Question: I am working on a Spring-MVC application in which I would like to search in the database for a combination of options which the user selects. So let's say that there are 10 options, and if user selects 7 of them, how can I effectively write a single method in DAO with a single query which can adapt to the number of options. Kindly see the image below :

As you can see on the left hand side, there are multiple options and the user can select whichever the user chooses. I am looking for something similar where I have created a Search object entity and this entity I would like to pass to dao, where its variables will be extracted and search executed in database.
But if there are even like 3 variables, I see the query looking as :
Pseudo code :
'''
public ResultObject doSearch(var1, var3, var3){
if((var1==true)){
// hibernate query for search where var1 equals true
}
if(!(var2==null)&&(var1==true)){
//Hibernate query for search where var2 is set by user and var1 is true
}
}
'''
But if I keep it doing it in such a horrible fashion, I will never finish. What is the way to handle multiple variables for search when only the ones set should be included and others discarded. Kindly let me know. Thanks.
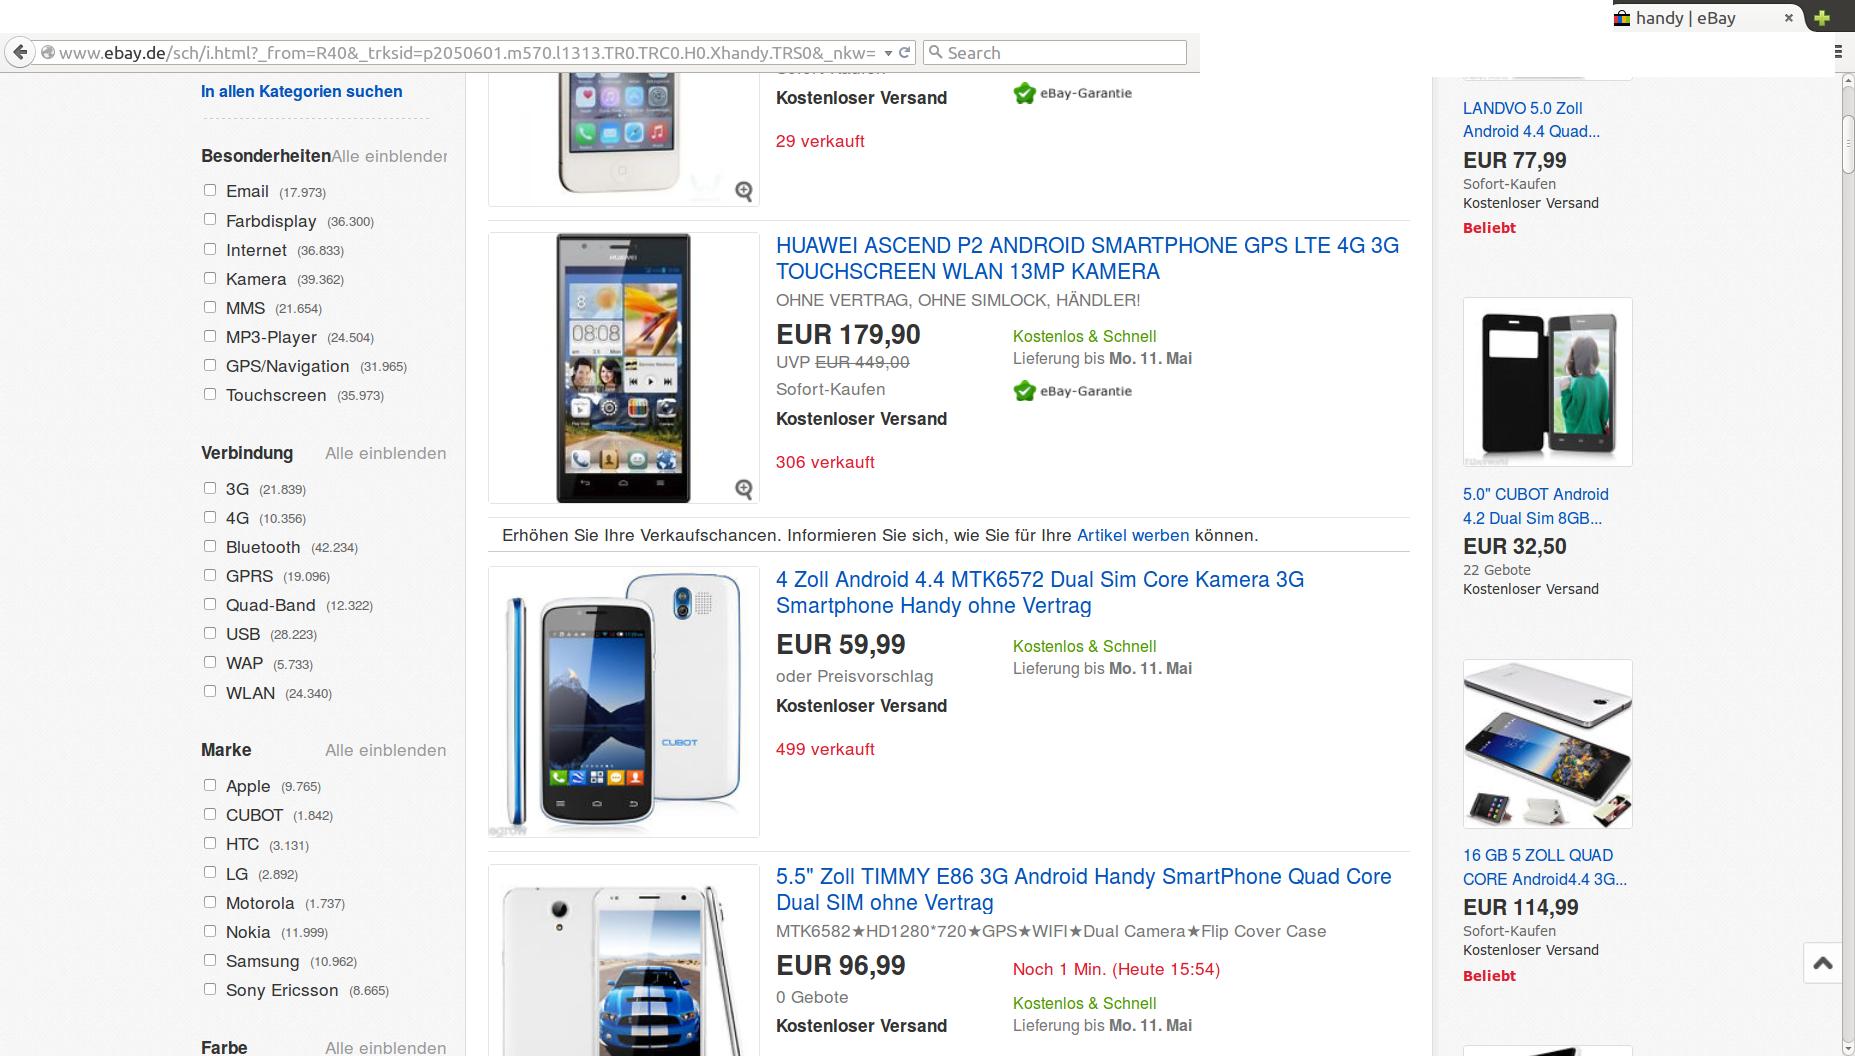
Answer: Use a StringBuilder. As long as the variables are independent from each other this should be easier.
'''
StringBuilder sb = new StringBuilder();
sb.append("FROM phone WHERE 1=1 ");
if (var1) {
sb.append(" AND var1 = :var1");
}
if (var2) {
sb.append(" AND var2 = :var2 ");
}
sb.toString();
'''